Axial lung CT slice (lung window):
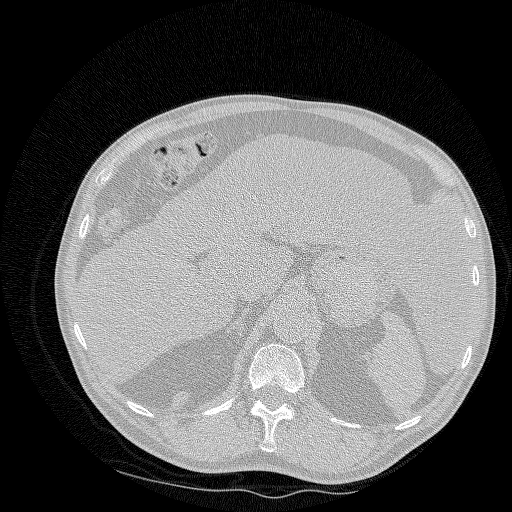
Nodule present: no